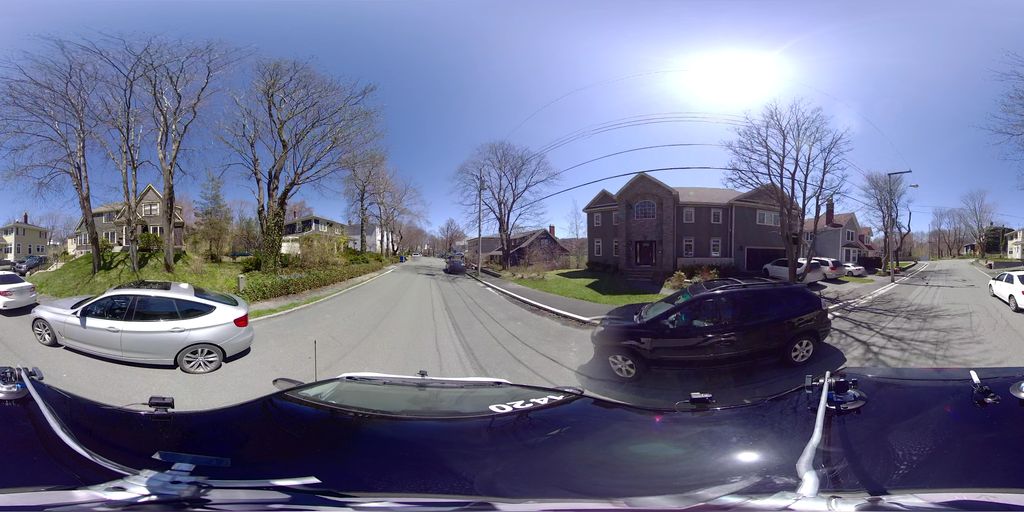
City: st_johns